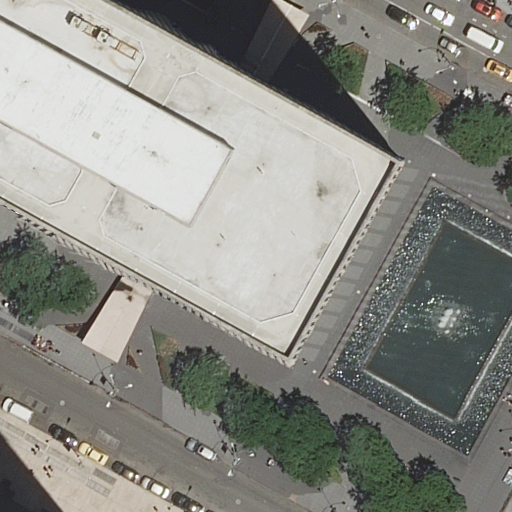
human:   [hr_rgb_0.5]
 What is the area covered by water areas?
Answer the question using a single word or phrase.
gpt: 1300m2

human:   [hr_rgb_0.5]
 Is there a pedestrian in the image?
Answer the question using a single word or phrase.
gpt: yes

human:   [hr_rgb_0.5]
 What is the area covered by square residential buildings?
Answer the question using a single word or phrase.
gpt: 0m2

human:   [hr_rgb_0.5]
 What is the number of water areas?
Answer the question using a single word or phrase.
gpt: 1

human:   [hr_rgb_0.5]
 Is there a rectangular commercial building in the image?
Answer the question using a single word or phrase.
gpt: yes

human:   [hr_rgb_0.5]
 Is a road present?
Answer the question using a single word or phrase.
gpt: yes

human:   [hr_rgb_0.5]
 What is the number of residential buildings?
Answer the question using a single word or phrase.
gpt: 0

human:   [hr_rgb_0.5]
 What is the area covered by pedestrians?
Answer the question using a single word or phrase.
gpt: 7711m2

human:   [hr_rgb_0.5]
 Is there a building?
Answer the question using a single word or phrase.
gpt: yes

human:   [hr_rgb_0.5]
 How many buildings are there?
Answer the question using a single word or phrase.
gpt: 1

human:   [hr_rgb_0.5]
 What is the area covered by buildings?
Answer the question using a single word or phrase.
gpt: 3415m2

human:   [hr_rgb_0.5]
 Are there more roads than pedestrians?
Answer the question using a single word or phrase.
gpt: no

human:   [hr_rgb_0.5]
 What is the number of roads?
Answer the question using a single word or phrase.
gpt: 2

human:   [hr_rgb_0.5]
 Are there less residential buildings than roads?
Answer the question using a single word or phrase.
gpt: yes

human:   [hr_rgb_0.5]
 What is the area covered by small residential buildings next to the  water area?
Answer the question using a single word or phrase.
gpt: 0m2

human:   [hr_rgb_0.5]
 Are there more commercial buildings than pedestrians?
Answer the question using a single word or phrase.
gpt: no

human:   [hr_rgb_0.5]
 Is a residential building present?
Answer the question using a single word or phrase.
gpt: no

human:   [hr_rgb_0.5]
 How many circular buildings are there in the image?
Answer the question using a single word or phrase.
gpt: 0

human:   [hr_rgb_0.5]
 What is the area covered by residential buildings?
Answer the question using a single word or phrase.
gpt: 0m2

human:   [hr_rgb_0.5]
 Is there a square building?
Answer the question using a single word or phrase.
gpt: no

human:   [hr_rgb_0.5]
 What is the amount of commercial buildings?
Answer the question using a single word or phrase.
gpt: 1

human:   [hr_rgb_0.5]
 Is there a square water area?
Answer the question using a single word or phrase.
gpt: no

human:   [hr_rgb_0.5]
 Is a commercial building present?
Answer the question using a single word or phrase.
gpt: yes

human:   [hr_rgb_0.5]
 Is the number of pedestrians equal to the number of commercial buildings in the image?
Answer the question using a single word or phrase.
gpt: no

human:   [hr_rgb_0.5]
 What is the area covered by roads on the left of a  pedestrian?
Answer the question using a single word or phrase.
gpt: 0m2

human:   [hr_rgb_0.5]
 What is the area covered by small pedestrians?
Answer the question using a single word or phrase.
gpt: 70m2

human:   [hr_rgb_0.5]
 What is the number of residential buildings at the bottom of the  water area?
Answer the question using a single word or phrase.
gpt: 0

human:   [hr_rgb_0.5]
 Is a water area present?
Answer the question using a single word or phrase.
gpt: yes

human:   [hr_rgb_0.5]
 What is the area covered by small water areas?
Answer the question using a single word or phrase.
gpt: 0m2

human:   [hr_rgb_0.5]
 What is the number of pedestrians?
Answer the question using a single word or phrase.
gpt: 3

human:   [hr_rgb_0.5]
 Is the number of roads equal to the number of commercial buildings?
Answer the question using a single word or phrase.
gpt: no

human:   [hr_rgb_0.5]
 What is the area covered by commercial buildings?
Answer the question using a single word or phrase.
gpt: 3415m2

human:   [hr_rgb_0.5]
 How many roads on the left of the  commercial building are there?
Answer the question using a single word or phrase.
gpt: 0

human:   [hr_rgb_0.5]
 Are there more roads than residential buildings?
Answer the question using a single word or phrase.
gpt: yes

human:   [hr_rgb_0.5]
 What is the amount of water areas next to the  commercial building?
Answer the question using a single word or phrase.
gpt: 1

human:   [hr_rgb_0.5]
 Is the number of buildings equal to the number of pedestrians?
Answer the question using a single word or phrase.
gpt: no

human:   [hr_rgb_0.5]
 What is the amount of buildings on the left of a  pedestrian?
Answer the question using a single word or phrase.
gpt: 1

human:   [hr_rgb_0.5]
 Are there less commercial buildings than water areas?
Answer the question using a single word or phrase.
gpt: no

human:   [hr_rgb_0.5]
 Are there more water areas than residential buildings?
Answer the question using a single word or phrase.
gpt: yes

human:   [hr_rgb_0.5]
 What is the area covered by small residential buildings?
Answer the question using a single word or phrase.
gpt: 0m2

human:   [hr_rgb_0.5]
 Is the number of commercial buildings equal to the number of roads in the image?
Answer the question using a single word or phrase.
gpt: no

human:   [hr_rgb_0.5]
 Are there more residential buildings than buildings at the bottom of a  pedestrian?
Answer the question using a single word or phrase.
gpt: no

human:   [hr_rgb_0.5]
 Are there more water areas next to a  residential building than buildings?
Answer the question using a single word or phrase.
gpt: no

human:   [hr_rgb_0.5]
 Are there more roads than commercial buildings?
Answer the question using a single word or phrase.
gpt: yes

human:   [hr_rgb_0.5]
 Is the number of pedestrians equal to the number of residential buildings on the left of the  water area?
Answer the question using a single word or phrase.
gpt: no

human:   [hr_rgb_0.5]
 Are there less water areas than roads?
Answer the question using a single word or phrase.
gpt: yes

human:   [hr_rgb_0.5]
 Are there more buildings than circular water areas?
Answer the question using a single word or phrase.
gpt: yes

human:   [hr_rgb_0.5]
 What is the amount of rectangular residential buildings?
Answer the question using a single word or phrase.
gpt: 0

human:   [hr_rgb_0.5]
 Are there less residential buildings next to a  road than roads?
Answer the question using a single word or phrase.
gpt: yes

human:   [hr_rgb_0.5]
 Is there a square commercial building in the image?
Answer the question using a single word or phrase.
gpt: no

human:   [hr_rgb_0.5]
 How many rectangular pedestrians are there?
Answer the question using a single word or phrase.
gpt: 2

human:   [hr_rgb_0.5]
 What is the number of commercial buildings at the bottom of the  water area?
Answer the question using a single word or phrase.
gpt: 0

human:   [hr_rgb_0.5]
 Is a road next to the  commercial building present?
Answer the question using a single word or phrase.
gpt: yes

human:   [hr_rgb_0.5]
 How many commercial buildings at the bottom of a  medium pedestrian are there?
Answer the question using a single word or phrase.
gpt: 0

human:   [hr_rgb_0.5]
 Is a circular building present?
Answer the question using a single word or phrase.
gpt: no

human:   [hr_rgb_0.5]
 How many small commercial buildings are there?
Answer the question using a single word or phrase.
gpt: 0

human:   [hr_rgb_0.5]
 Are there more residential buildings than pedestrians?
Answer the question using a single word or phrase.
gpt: no

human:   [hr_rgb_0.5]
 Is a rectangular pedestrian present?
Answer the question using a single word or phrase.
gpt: yes

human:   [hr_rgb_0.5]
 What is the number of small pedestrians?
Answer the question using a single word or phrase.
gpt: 1

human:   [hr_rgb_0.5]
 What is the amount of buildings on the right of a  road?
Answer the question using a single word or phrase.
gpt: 0

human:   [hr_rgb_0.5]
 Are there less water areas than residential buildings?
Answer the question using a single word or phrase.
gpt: no

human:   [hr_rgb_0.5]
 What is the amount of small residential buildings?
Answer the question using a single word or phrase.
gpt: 0

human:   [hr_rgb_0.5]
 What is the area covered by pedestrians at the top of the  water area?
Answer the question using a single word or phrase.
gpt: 70m2

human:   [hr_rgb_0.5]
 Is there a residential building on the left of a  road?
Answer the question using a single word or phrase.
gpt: no